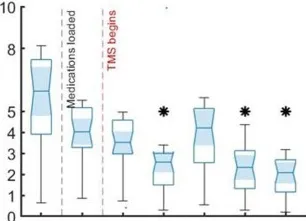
Spectral power density and ratios. Median spectral power density and power ratios. (C) Broadband power, again showing a significant difference in median by the end of stimulation therapy as compared to before. Asterisks indicate statistical significance by Wilcoxon rank-sum test as compared to prior to stimulation (day 0).
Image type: electrography (ekg)